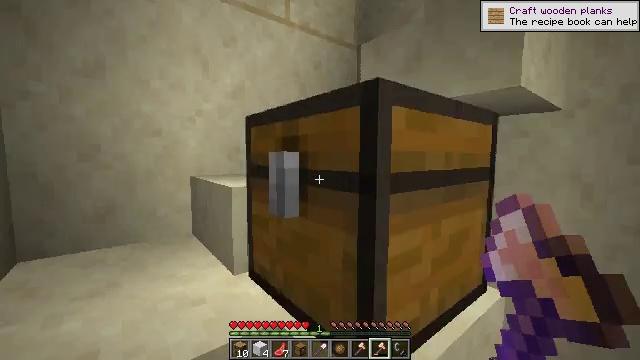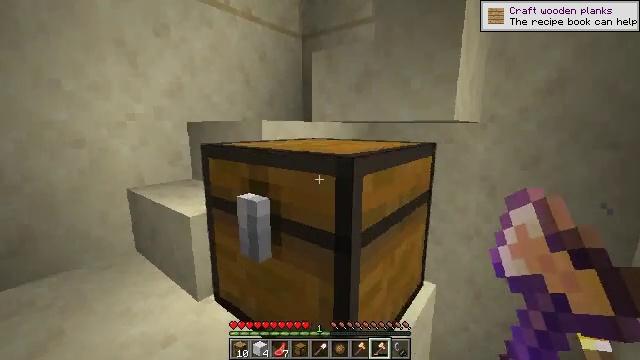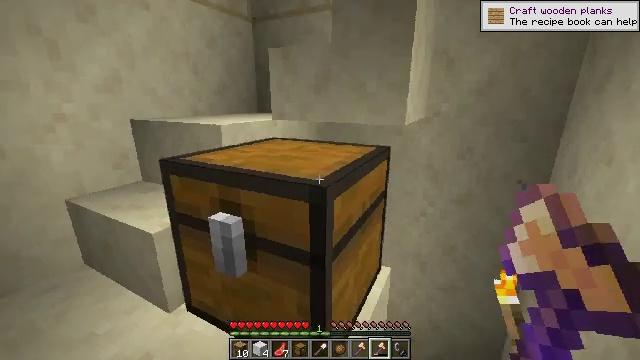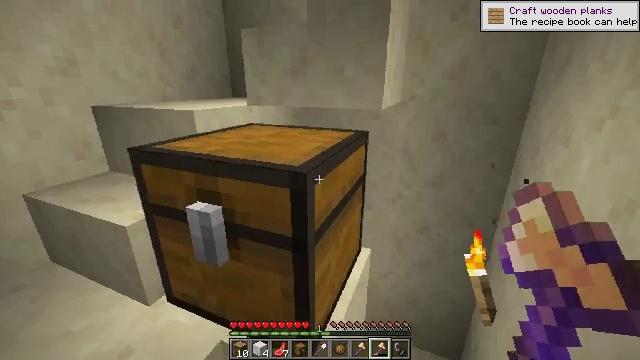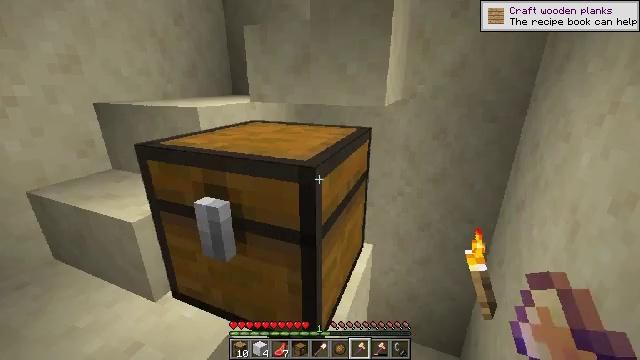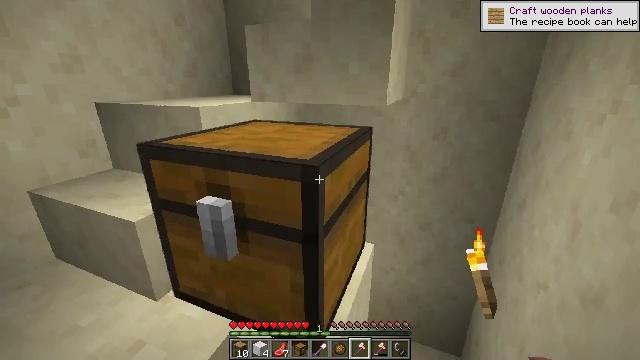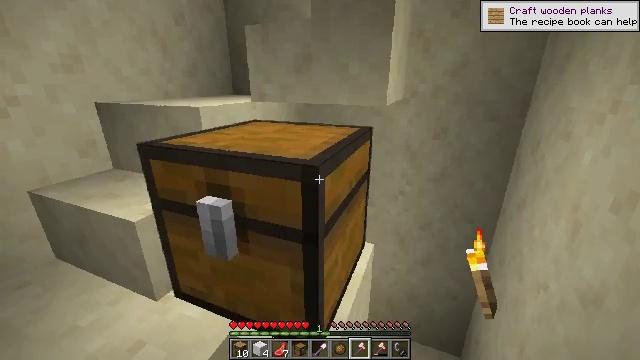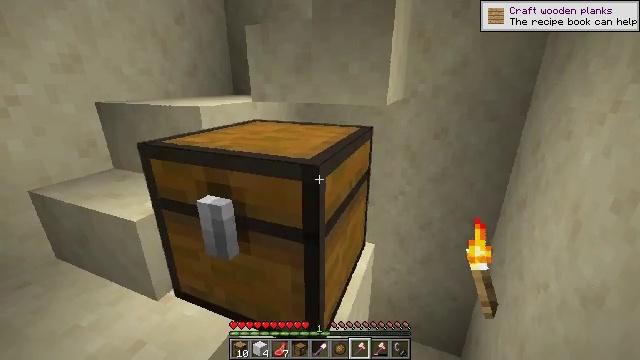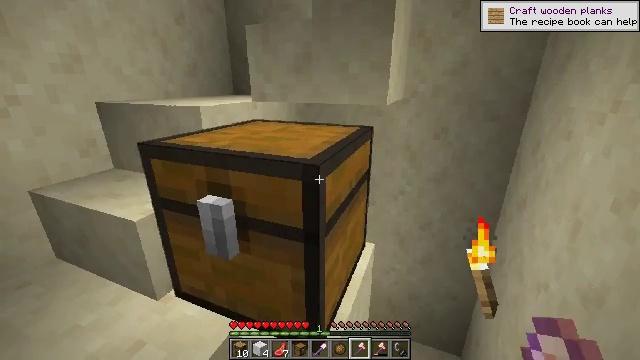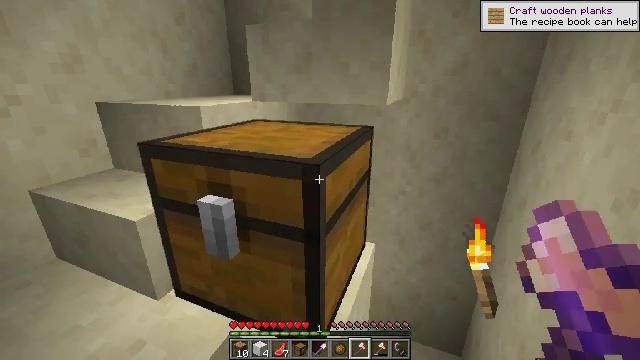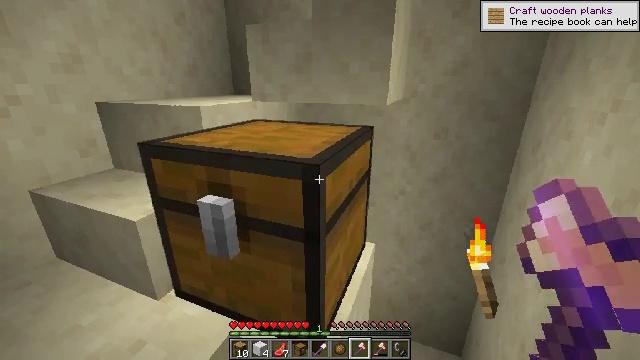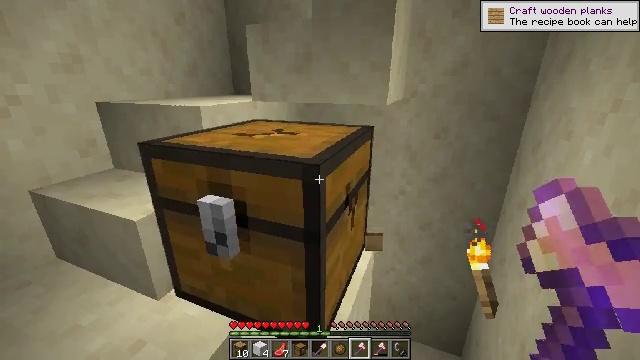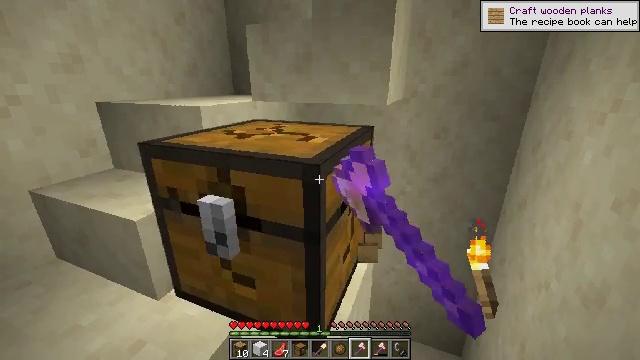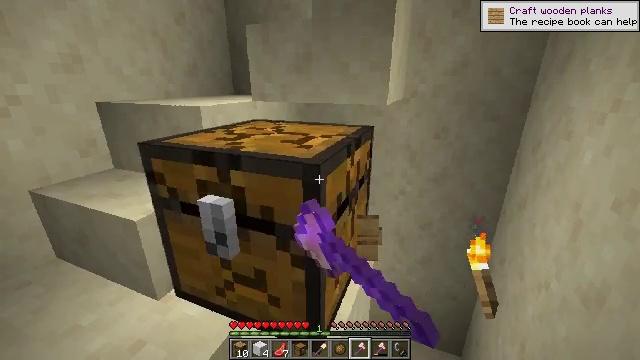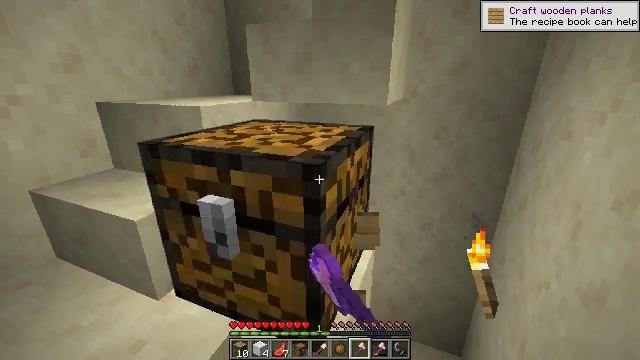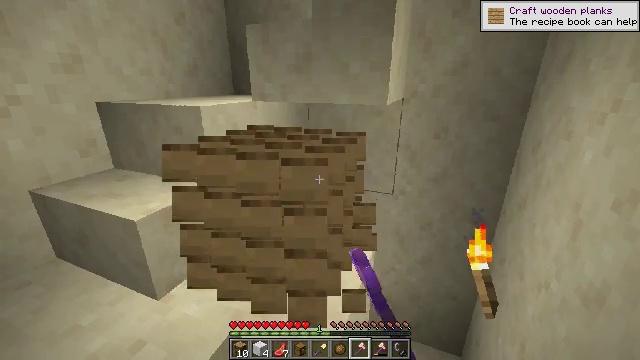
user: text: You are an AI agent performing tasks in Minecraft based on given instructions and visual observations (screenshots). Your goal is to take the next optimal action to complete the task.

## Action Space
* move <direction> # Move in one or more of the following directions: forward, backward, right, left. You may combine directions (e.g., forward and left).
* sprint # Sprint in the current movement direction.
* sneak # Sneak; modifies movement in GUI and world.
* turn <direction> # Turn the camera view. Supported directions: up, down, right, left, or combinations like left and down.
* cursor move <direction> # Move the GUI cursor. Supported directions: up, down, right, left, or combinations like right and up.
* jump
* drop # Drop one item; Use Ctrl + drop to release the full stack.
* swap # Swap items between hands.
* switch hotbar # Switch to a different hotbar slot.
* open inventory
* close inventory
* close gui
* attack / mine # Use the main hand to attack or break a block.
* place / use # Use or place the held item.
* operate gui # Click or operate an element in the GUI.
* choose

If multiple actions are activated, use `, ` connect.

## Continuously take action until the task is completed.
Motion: motion action
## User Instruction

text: Mine a chest to move it.
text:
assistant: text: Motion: turn right and down
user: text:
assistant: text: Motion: turn right and down
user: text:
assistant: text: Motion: turn right and down
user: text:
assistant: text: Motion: no_op
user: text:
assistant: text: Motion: no_op
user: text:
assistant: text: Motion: no_op
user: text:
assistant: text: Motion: no_op
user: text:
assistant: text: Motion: no_op
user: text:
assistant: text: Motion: no_op
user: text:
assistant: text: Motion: no_op
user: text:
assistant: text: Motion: attack / mine
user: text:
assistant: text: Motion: attack / mine
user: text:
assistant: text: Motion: attack / mine
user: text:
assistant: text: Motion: attack / mine
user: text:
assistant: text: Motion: attack / mine
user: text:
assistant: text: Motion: attack / mine
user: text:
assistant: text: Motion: attack / mine
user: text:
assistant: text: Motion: attack / mine
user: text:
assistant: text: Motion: attack / mine
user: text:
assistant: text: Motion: attack / mine
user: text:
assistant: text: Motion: attack / mine